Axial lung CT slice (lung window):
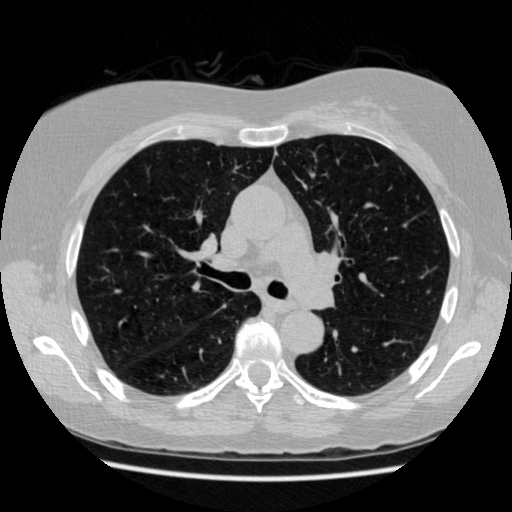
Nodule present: no